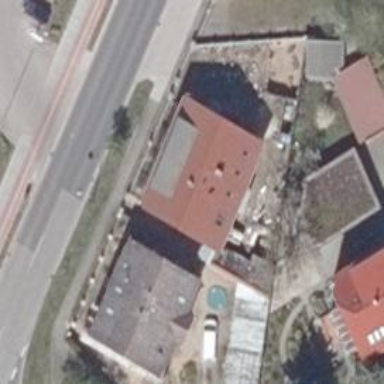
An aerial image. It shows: Gabled roofed house.